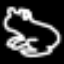
Label: frog